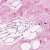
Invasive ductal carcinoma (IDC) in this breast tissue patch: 0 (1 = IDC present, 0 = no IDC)